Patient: sex M, age 57
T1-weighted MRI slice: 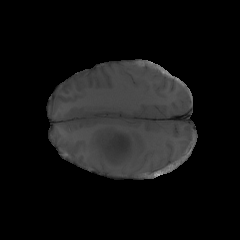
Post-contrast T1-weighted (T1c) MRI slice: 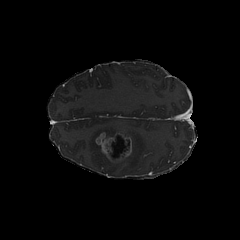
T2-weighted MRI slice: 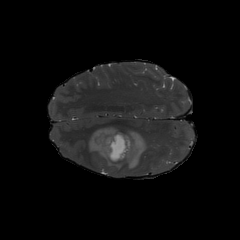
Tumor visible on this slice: yes
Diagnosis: Glioblastoma, IDH-wildtype
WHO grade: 4